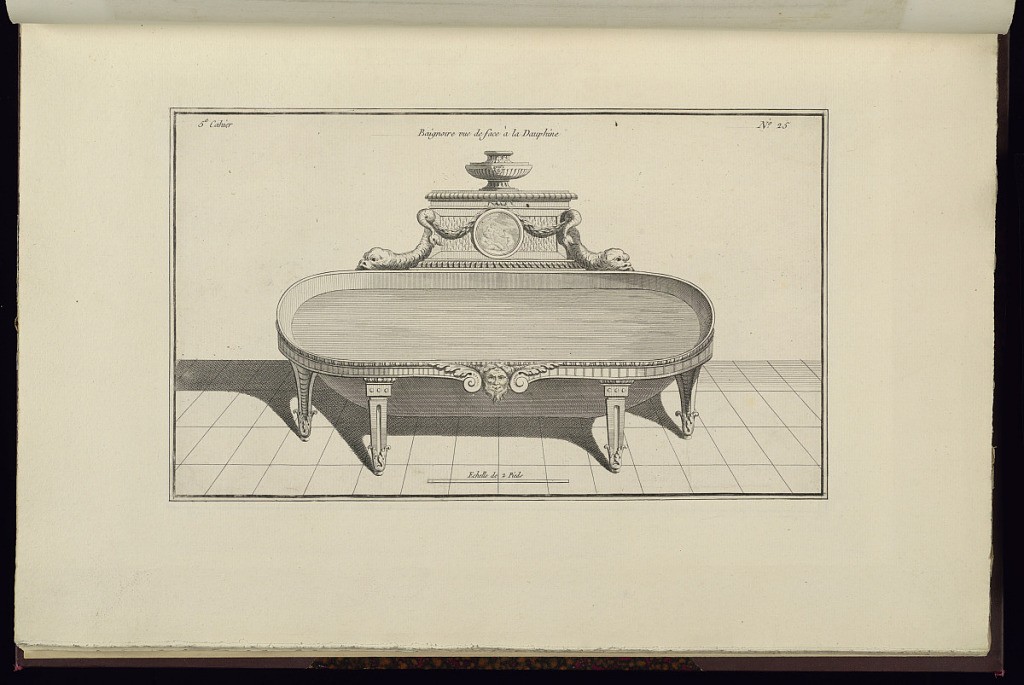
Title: Baignoire vue de face à la Dauphine
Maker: Juste-François Boucher, French, 1736 – 1782
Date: ca. 1775
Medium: Engraving on off white laid paper
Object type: Print
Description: Design for a bathrub decorated with a vase, a medallion with a relief of putti, garlands, dolphins, lamb tongue, egg-and-dart, fluting, scrolls, and a mascaron. The plate is not signed.